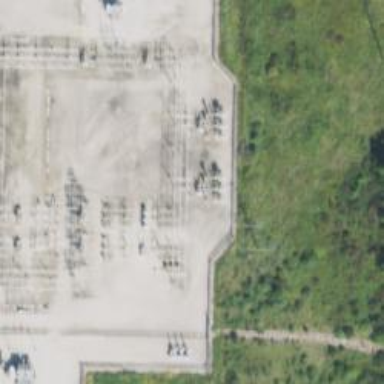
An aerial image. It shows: Switch for power supply.